Question: I am constructing a dynamic table inside the servlet with the checkbox and i given the id for the check box,and now am trying to get a selected check box row values in a button click and am getting wrong values, if i selected the check box for a 4th row value means the alert displaying the 2nd row value, below i have given my servlet and jquery code,
see the output image i have selected 260 number row but the alert is showing 257 this is the my problem.
Servlet code,
'''
PrintWriter out = response.getWriter();
PreparedStatement distscenarioName = null;
PreparedStatement minscenariId = null;
PreparedStatement testcaseName = null;
String scenari_name = null;
Connection connection=DatabaseConnection.getConnection();
distscenarioName=connection.prepareStatement("select distinct scenario_name from scenario");
ResultSet rs=distscenarioName.executeQuery();
out.println("<tr><td><b>");
out.println("Scenario Name:");
out.println("</b></td><td><b>");
out.println("Testcase ID:");
out.println("</b></td><td><b>");
out.println("Testcase Name:");
out.println("</b></td><td><b>");
out.println("Testcase Description:");
out.println("</b></td><td><b>");
out.println("Action:");
out.println("</b></td></tr>");
int i=0;
while(rs.next()){
scenari_name=rs.getString("scenario_name");
minscenariId=connection.prepareStatement("select min(scenario_id) from scenario where scenario_name =?");
minscenariId.setString(1, scenari_name);
ResultSet rss=minscenariId.executeQuery();
if(rss.next()){
testcaseName=connection.prepareStatement("select tc_id,tc_desc,tc_name from testcase where scenario_id=?");
testcaseName.setInt(1,rss.getInt("min(scenario_id)"));
ResultSet testcaseExe=testcaseName.executeQuery();
out.println("<tr><td><h4>");
out.println(scenari_name);
out.println("</td></h4><td></td><td></td><td></td><td><input type=checkbox class='btnChckBox'></td></tr>");
while(testcaseExe.next()){
out.println("<tr><td>");
out.println("<td id='testCaseId"+i+"'>");
out.println(testcaseExe.getInt(1));
out.println("</td>");
out.println("</td><td id='testCaseName"+i+"'>");
out.println(testcaseExe.getString("tc_name"));
out.println("</td><td>");
out.println(testcaseExe.getString("tc_desc"));
out.println("</td><td>");
out.println("<input type=checkbox class='btnChckBox' id='action"+i+"'>");
out.println("</td></tr>");
i++;
}
//out.println("<input type='hidden' id='gridSize' value='"+i+"'>");
}
}
'''
and my jquery code is
'''
$('#StartExec').click(function() {
$('#testcaseTable tr').each(function(i) {
var tcID = this.cells[1].innerHTML;
var tcName = this.cells[2].innerHTML;
var cellvalues = this.cells[4].innerHTML;
if($('#action'+i).prop('checked')){
alert('Inside if tc ID::::::::'+tcID);
alert('inside if tc name::::::'+tcName);
}
});
});
'''
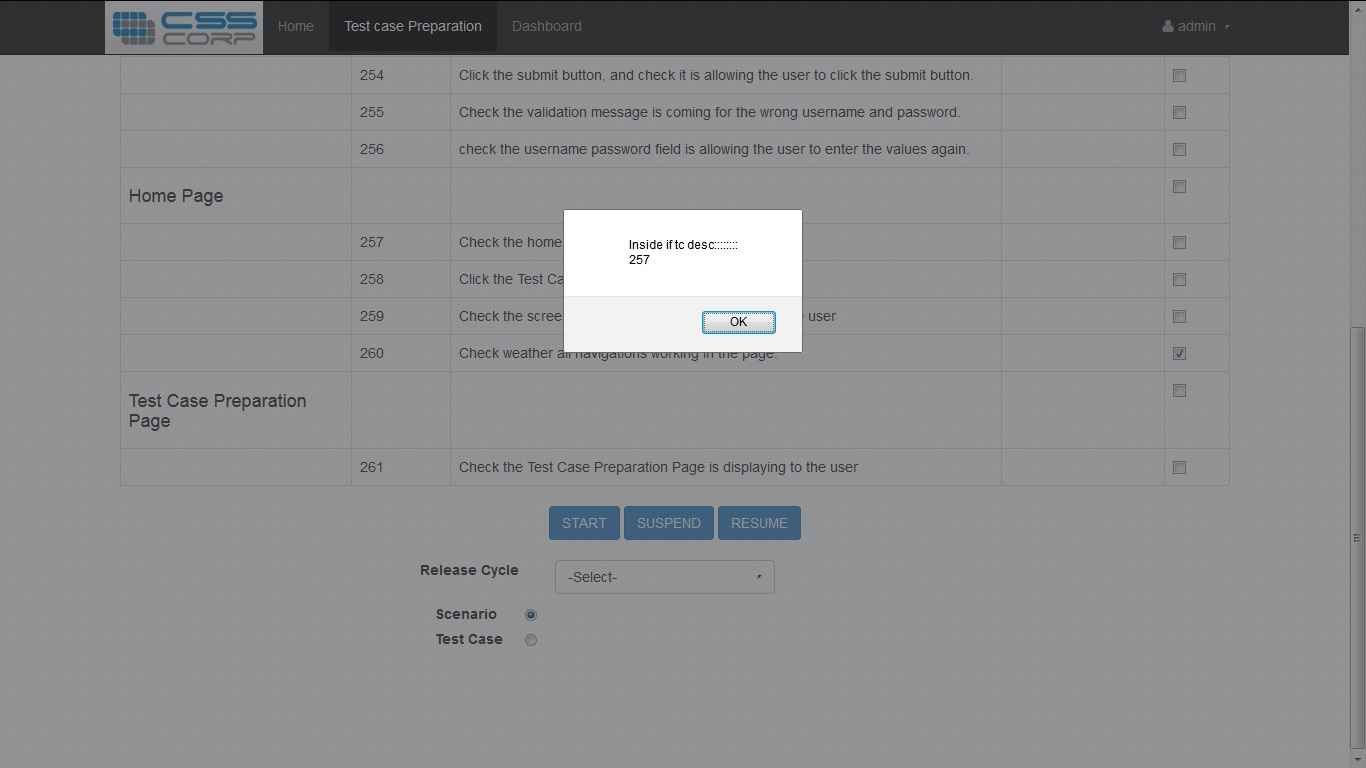
Answer: and like:
'''
while(testcaseExe.next()){
**out.println("<tr id="+testcaseExe.getInt(1)+"><td>");**
out.println("<td id='testCaseId"+i+"'>");
out.println(testcaseExe.getInt(1));
out.println("</td>");
out.println("</td><td id='testCaseName"+i+"'>");
out.println(testcaseExe.getString("tc_name"));
out.println("</td><td>");
out.println(testcaseExe.getString("tc_desc"));
out.println("</td><td>");
**out.println("<input type=checkbox class='btnChckBox' id='action"+testcaseExe.getInt(1)+"'>");**
out.println("</td></tr>");
i++;
}
'''
and Your jquery code is
'''
$('#StartExec').click(function() {
$('#testcaseTable tr').each(function(i) {
if($('#action'+this.id).prop('checked')){
alert('Inside if tc ID::::::::'+tcID);
alert('inside if tc name::::::'+tcName);
}
});
});
'''